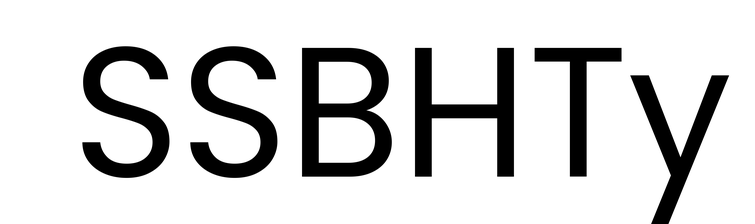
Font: Poppins-Regular